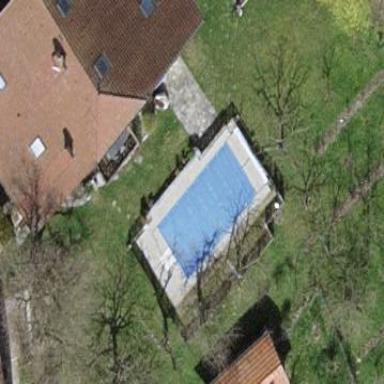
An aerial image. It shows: Swimming pool located in leisure land.